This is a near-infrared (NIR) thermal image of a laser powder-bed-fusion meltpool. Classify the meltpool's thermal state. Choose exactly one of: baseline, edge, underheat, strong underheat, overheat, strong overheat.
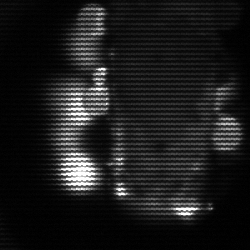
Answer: strong underheat